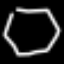
Label: octagon